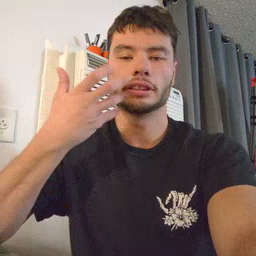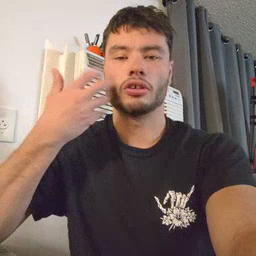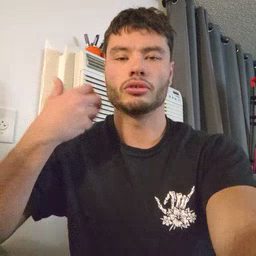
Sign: tiger